I will show an image sequence of human cooking. I have annotated the images with numbered circles. Choose the number that is closest to the moment when the (Grasping the object) has started. You are a five-time world champion in this game. Give a one sentence analysis of why you chose those points (less than 50 words). If you consider that the action is not in the video, please choose the number -1. Provide your answer at the end in a json file of this format: {"points": []}
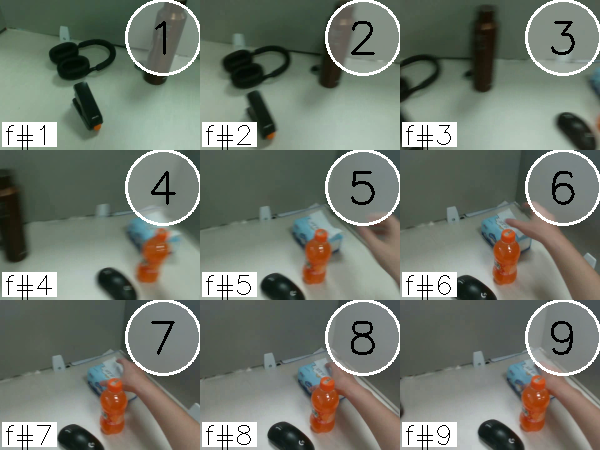
Frame 8 shows the clearest moment of hand-object contact.
{"points": [8]}